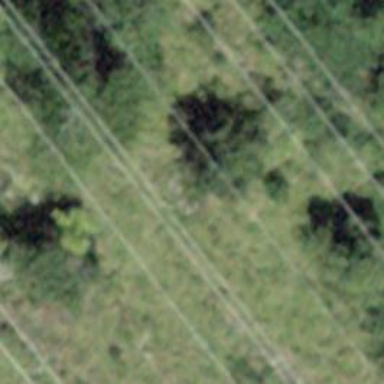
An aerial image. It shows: Power line is depicted.